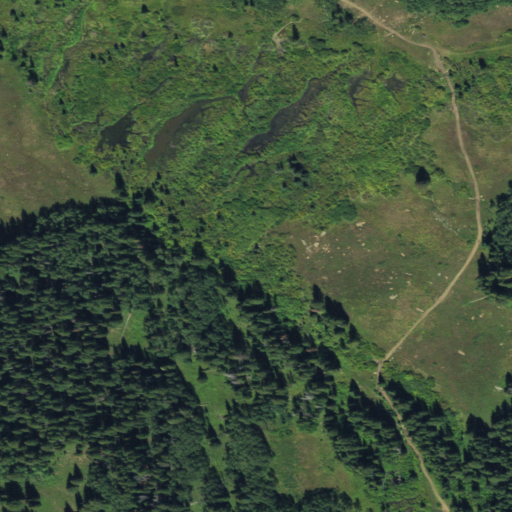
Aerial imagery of plain(s) in Colorado named Wagon Park containing woody wetlands, deciduous forest, evergreen forest, mixed forest, and shrub